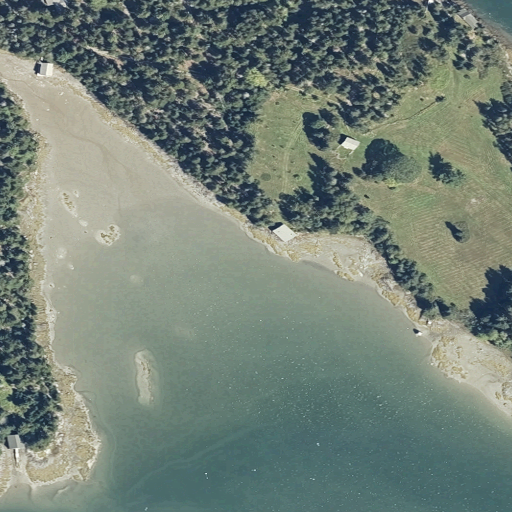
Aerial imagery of cape in Maine named Hopkins Point containing open water, evergreen forest, open development, low intensity development, mixed forest, herbaceous wetlands, grassland, and shrub